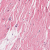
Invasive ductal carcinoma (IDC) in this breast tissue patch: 0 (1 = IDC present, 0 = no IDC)